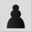
Piece: bP